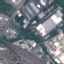
Land use / land cover class: Industrial